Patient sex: M
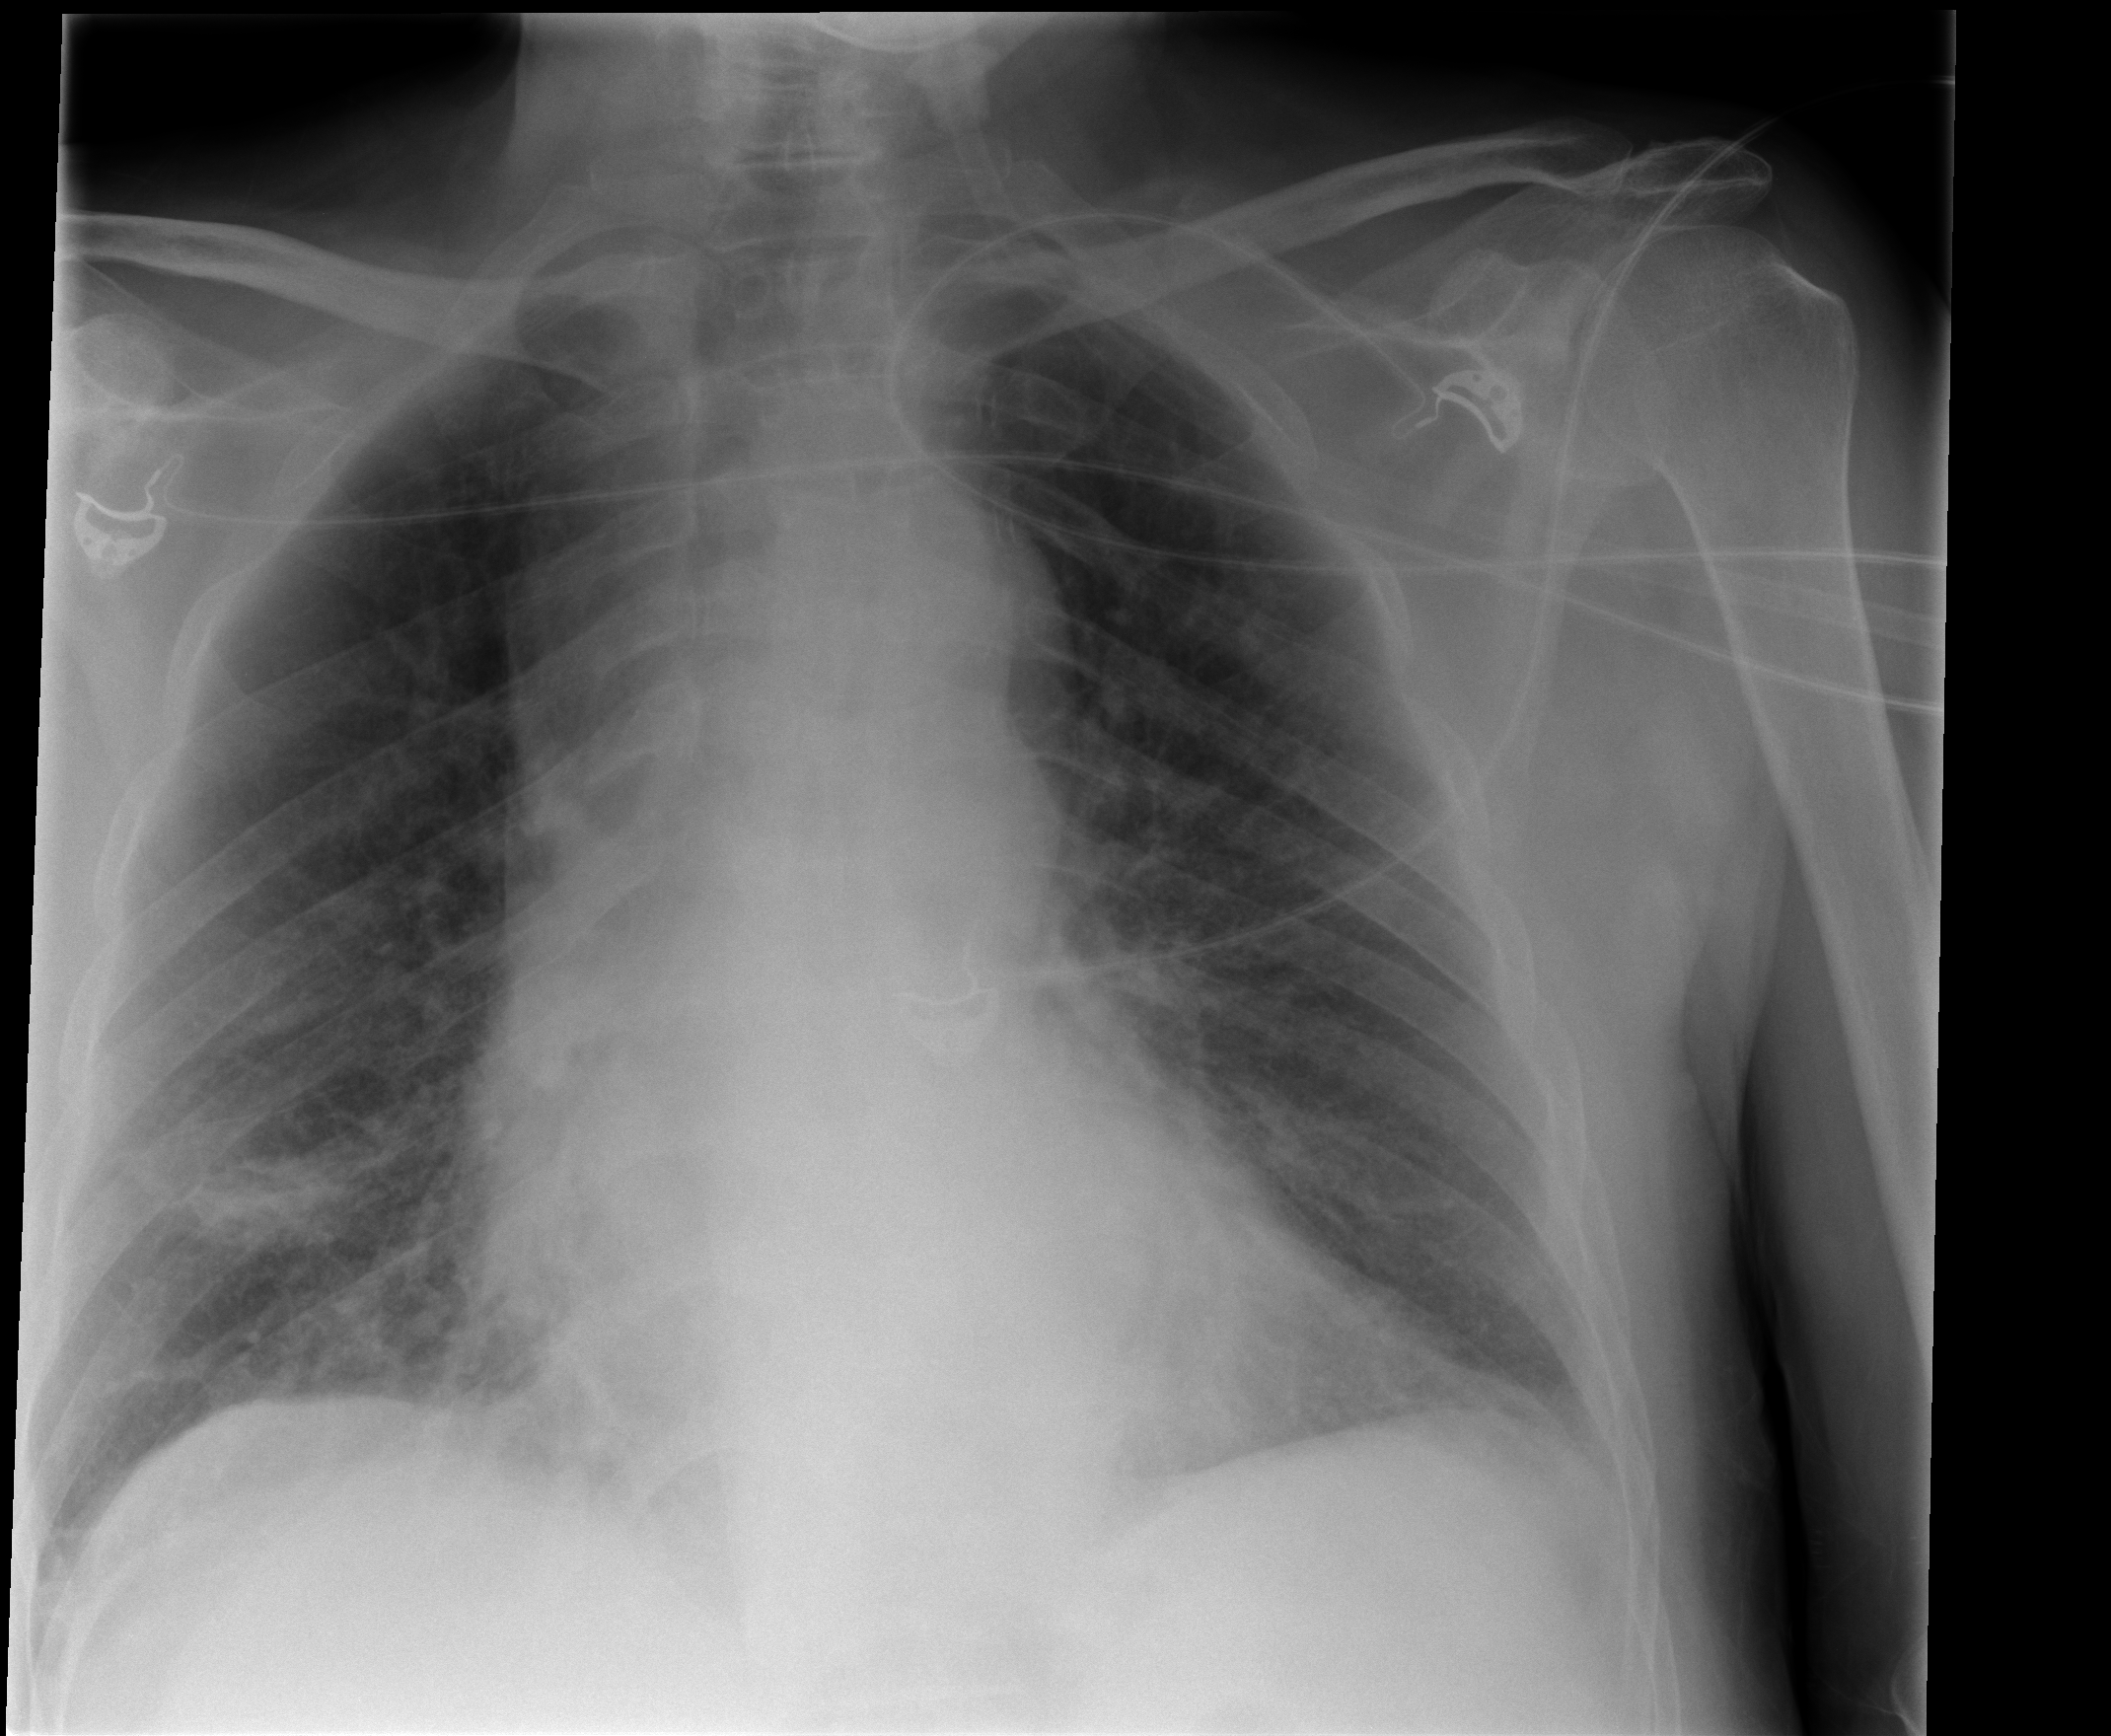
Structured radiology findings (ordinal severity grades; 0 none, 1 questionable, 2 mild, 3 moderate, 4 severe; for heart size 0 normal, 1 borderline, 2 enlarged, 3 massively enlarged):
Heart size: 1
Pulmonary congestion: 0
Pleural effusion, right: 0
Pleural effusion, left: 0
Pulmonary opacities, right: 2
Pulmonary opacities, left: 0
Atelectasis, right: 2
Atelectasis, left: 2